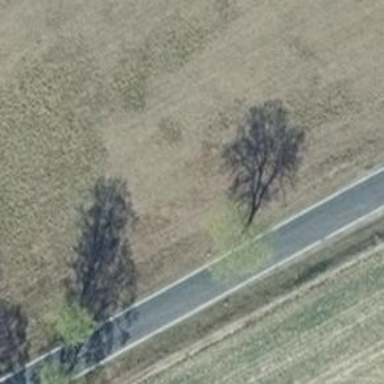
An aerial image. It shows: Row of deciduous broadleaved trees.